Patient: sex F, age 68
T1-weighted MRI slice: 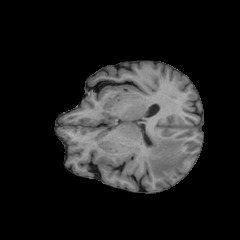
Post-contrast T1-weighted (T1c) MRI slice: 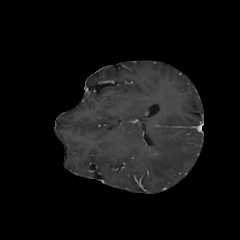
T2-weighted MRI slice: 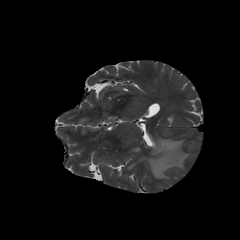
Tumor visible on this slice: yes
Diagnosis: Glioblastoma, IDH-wildtype
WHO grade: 4